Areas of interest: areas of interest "Cultural Palace"
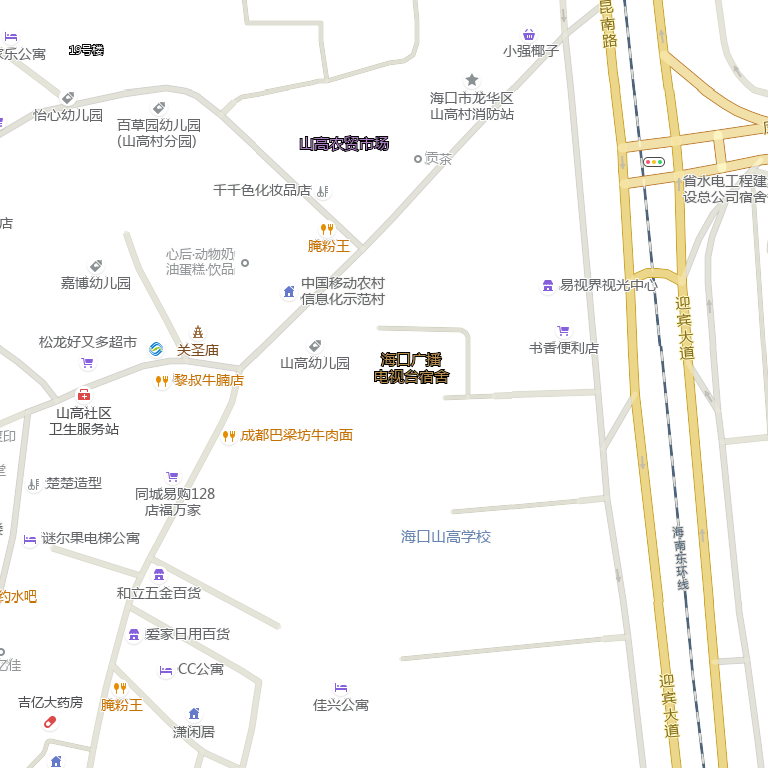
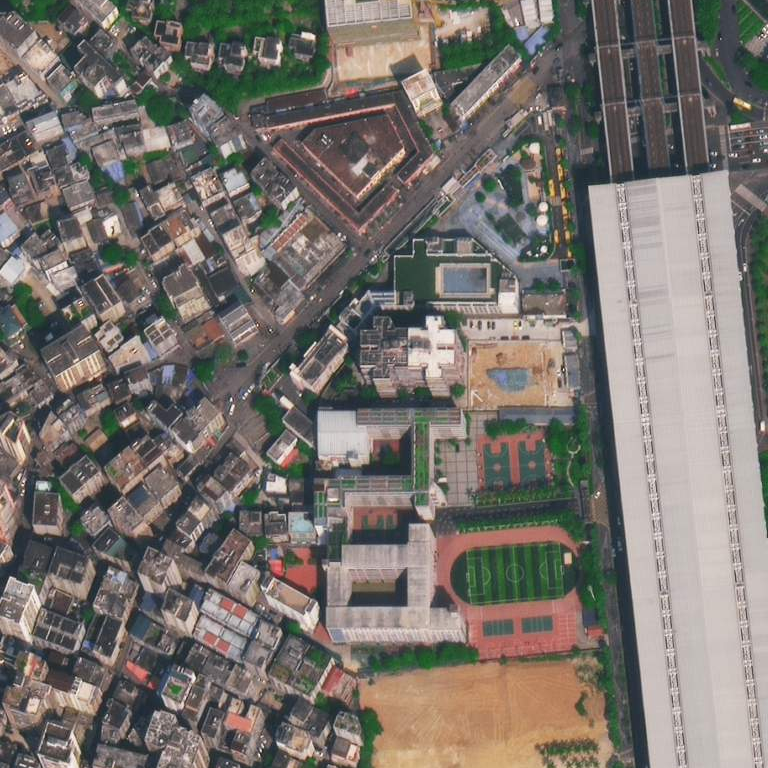